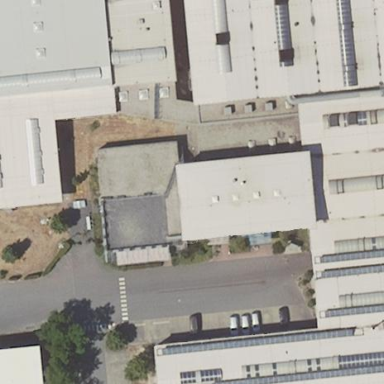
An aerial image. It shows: Industrial building.